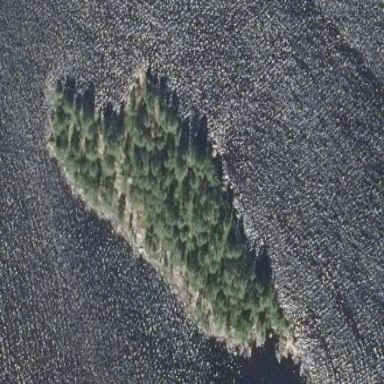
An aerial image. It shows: Islet covered with woodland.